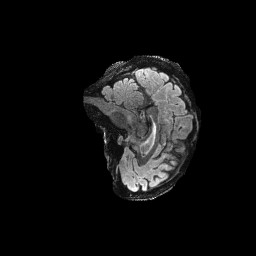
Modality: FLAIR
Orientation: sagittal
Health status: ill
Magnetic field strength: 3 T